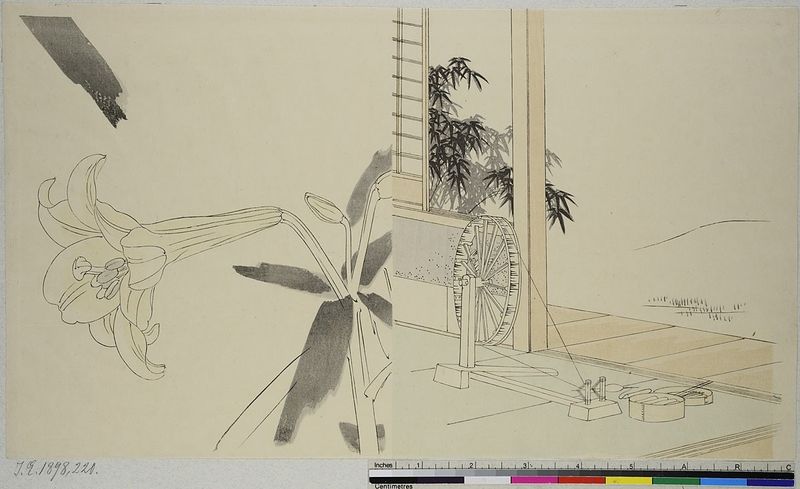
Titel: Aus: Holzschnittbuch über zeitgenössische Kleidung
Künstler: Utagawa Toyokuni I
Standort: Hamburg
Institution: Museum für Kunst und Gewerbe Hamburg
Schlagwörter: baum, weiß, landschaft, blume, schwarz, tür, zeichnung, ausblick, blüte, dame, haus, wand, strauch, boden, kelch, blatt, garten, holzschnitt, japan, papier, fußboden, grafik, rad, tusche, gerät, druck, druckgraphik, druckgrafik, bleistift, pinsel, lilie, stift, bambus, zeit, blütenkelch, spinnrad, fesnter, landschaftsausblick, edo, textilindustrie, reproduktionen, fesder, druckerzeugnisse, druckgraphk, bäume, sträucher, bekleidungsindustrie, piinsel